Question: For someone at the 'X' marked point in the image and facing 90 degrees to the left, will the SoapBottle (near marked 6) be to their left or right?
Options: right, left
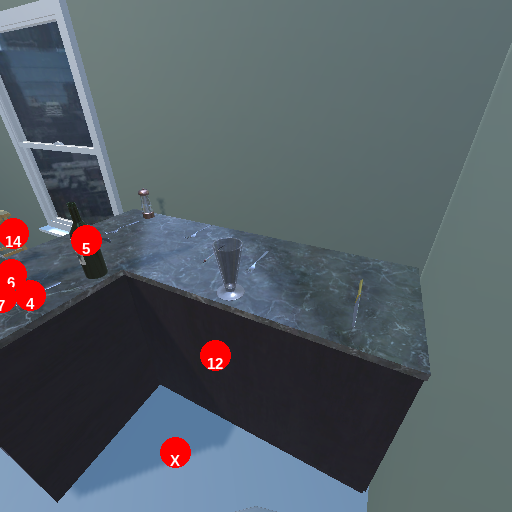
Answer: right